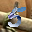
Label: 5